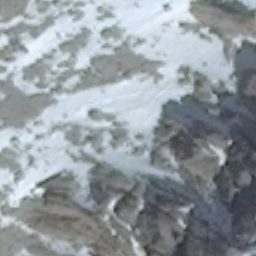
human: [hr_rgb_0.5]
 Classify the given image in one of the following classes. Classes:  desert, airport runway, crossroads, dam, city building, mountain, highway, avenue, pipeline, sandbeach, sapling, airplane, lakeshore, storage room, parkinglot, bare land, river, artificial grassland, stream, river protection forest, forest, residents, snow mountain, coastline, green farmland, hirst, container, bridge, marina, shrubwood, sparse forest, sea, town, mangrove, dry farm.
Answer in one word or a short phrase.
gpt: snow mountain